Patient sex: M
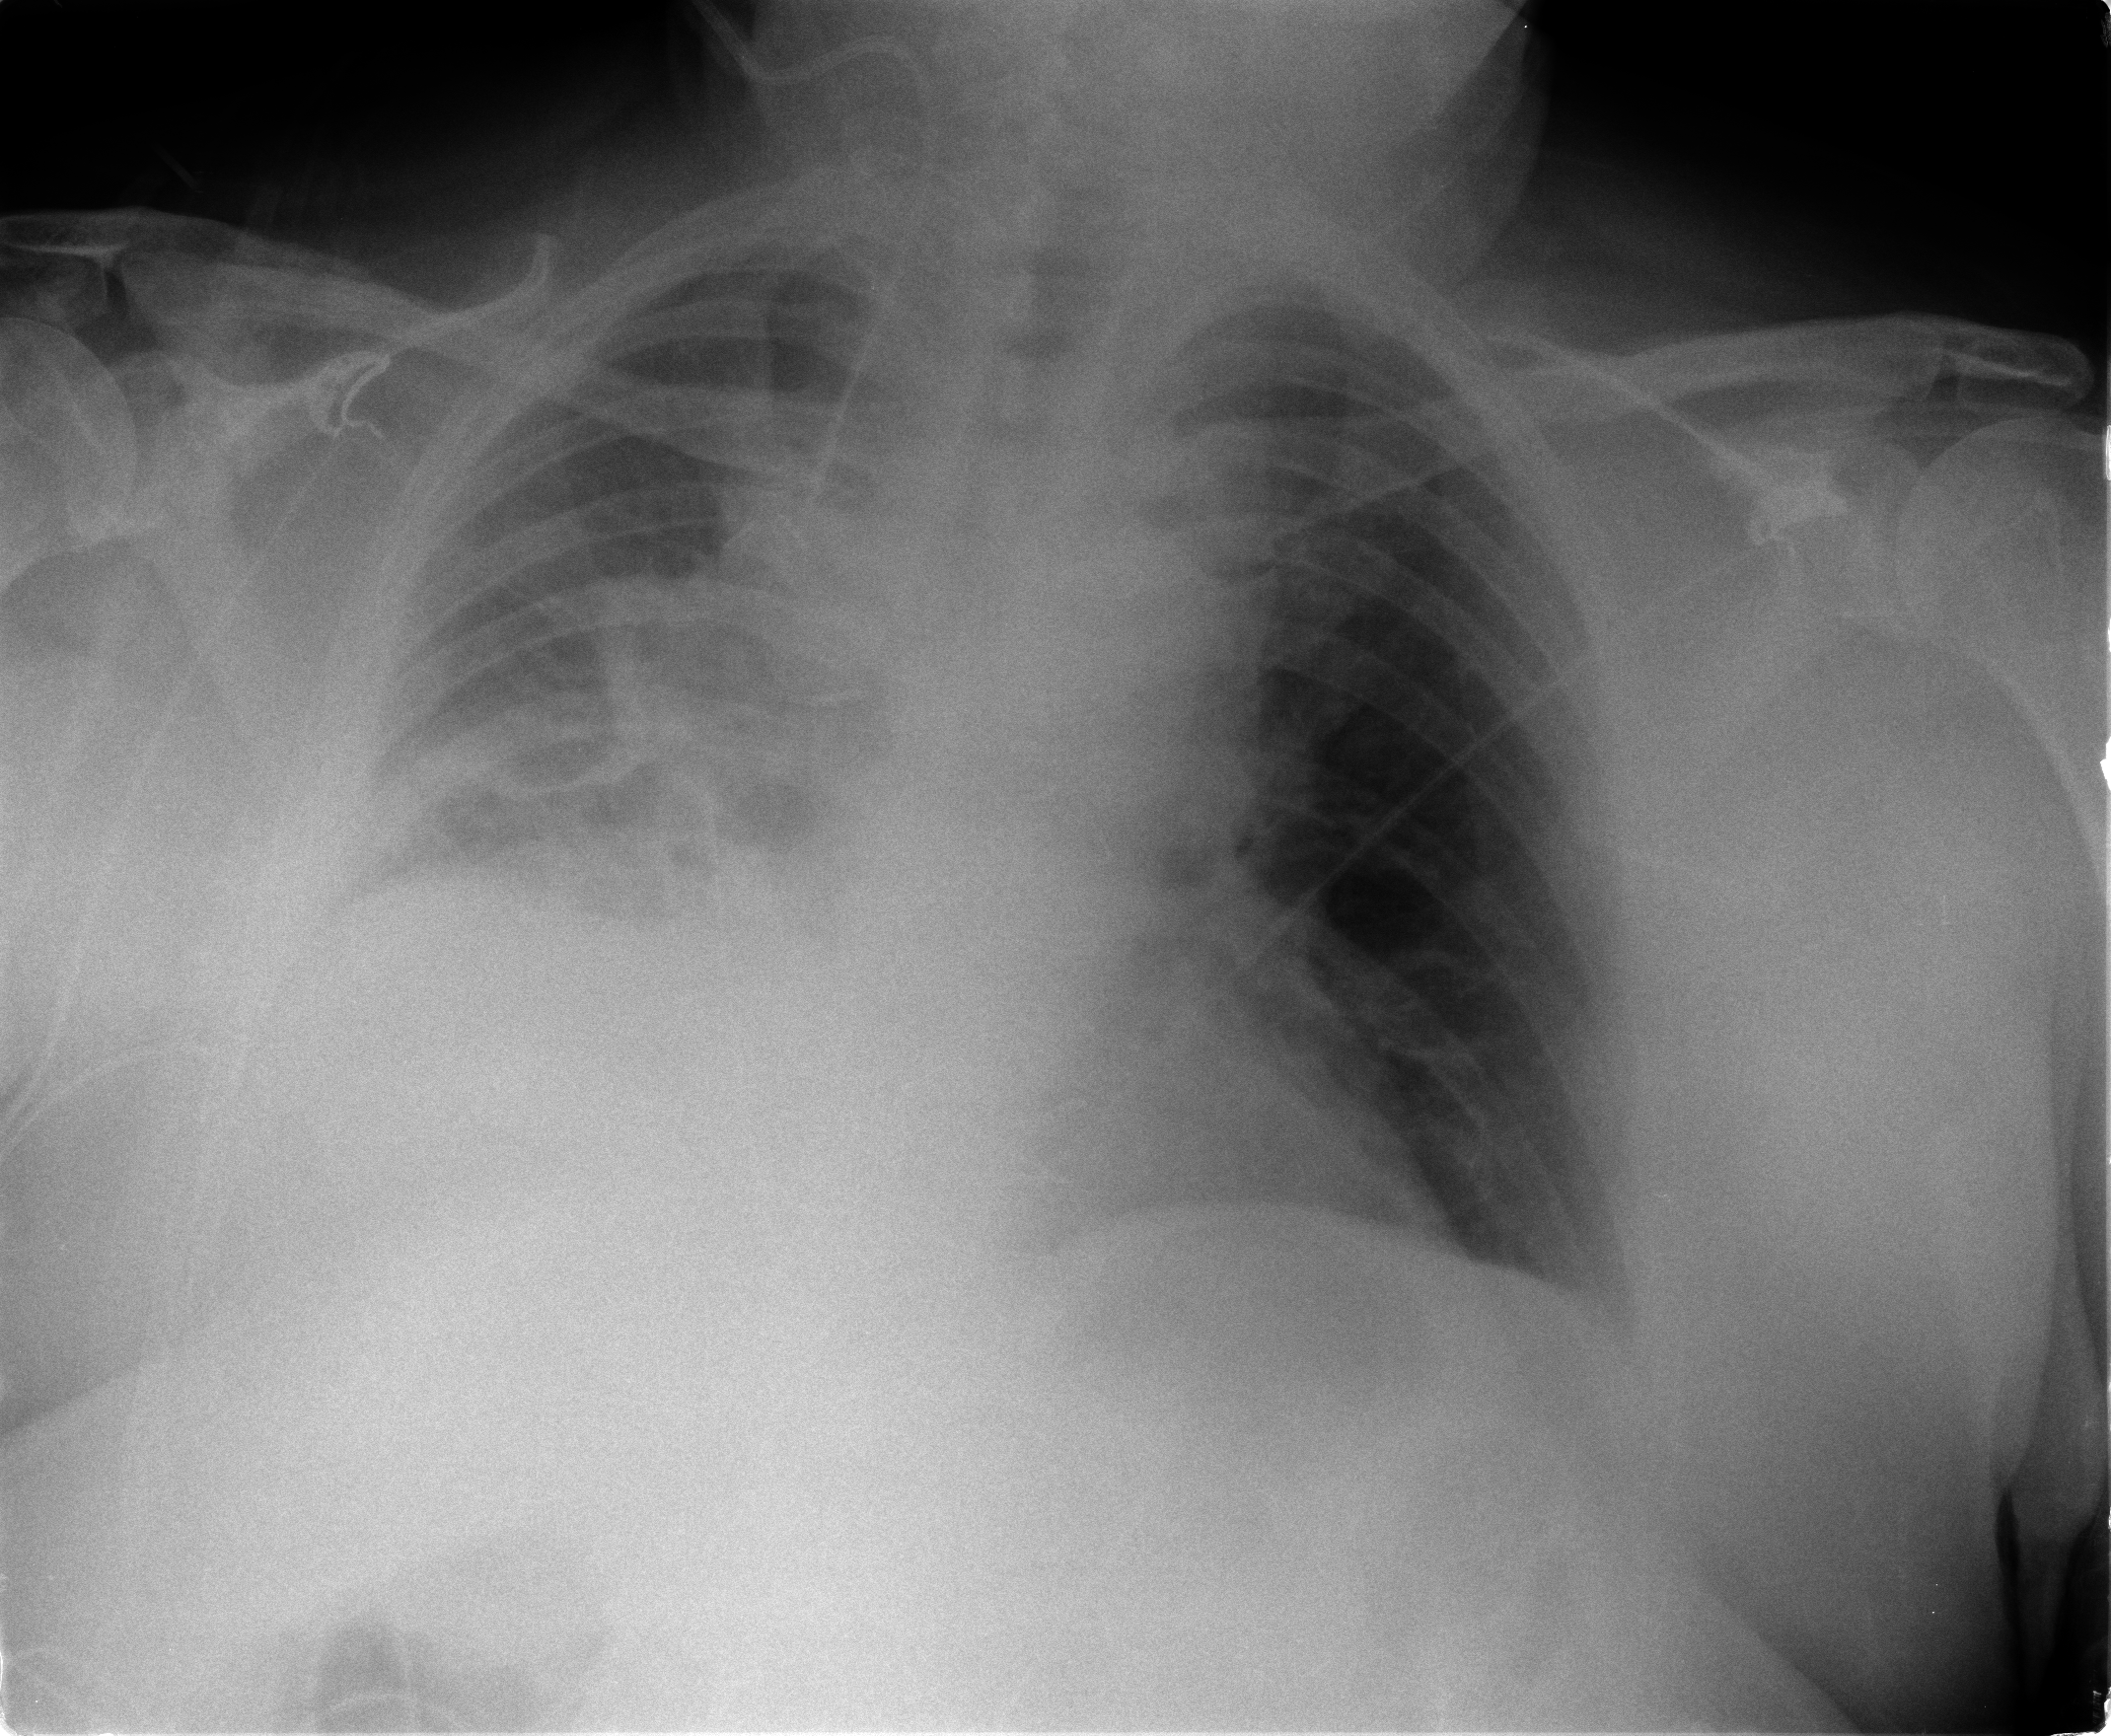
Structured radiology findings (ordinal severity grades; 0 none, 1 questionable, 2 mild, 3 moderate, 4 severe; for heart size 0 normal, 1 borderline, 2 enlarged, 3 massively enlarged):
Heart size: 0
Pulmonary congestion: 1
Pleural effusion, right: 2
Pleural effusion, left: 1
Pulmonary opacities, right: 2
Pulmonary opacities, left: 0
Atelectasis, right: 1
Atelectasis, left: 0